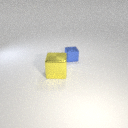
small blue metal cube behind large yellow metal cube